Question:
Okay. I'm trying to recreate this form in particular using as much default bootstrap styling as possible.
The problem I'm having is having the left and right sidelooking like this.
I'm using a Modal class for the dark background.
'''
<div class="panel-footer modal_custom">
<div class="container">
<h2>Talk to us</h2>
<h4>What's on your mind?</h4>
<form action="" role="form">
<div class="form-group col-lg-3">
<label for="form-elem-1"> Name</label>
<input type="text" id="form-elem-1" class="form-control" placeholder="Enter Your name" />
</div>
<div class="form-group col-lg-3">
<label for="form-elem-2"> Telephone</label>
<input type="text" id="form-elem-2" class="form-control" placeholder="Enter Your telephone number" />
</div>
<div class="form-group col-lg-3">
<label for="form-elem-3"> Email</label>
<input type="text" id="form-elem-3" class="form-control" placeholder="Enter Your e-mail" />
</div>
<div class="form-group col-lg-3">
<label for="form-elem-4"> Company</label>
<input type="text" id="form-elem-4" class="form-control" placeholder="Enter Your company name" />
</div><br />
<div class="form-group>
<label for="form-elem-4"> Enquiry</label>
<input type="text" id="form-elem-4" class="form-control" placeholder="Enter Your enquiry" />
</div>
</form>
</div>
</div>
'''
I don't need much help on the color and those smaller things. just on how to position the Enquiry to the right and making it looks as close to the example as possible.
There isn't any css yet that affects much of the code above. And I'm failry new to the fomr function. How would I have the form actually work too.
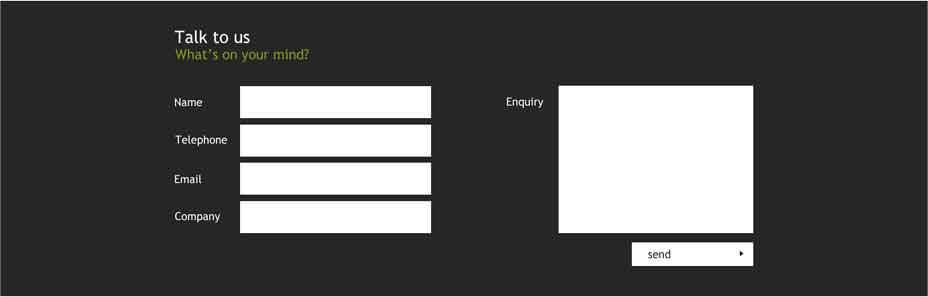
Answer: Is this what you need, now you have add some your styles for button, and background
'''
<div class="panel-footer modal_custom">
<div class="container">
<h2>Talk to us</h2>
<h4>What's on your mind?</h4>
<form action="" role="form">
<div class="row">
<div class="col-md-6 col-sm-6">
<div class="form-group">
<label for="form-elem-1"> Name</label>
<input type="text" id="form-elem-1" class="form-control" placeholder="Enter Your name" />
</div>
<div class="form-group">
<label for="form-elem-2"> Telephone</label>
<input type="text" id="form-elem-2" class="form-control" placeholder="Enter Your telephone number" />
</div>
<div class="form-group">
<label for="form-elem-3"> Email</label>
<input type="text" id="form-elem-3" class="form-control" placeholder="Enter Your e-mail" />
</div>
<div class="form-group">
<label for="form-elem-4"> Company</label>
<input type="text" id="form-elem-4" class="form-control" placeholder="Enter Your company name" />
</div>
</div>
<div class="col-md-6 col-sm-6">
<div class="form-group">
<label class="col-md-3" for="comment">Comment:</label>
<div class="col-md-9">
<textarea class="form-control" rows="13" id="comment"></textarea>
</div>
</div>
</div>
<div class="row">
<div class="col-md-12 text-right">
<div class="form-group">
<button type="submit" class="btn btn-default">Submit</button>
</div>
</div>
</div>
</div>
</form>
</div>
</div>
'''
Working fiddle
<URL>